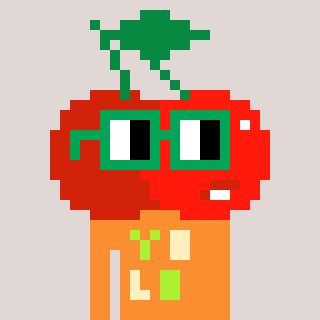
a pixel art character with square green glasses, a cherry-shaped head and a orange-colored body on a warm background